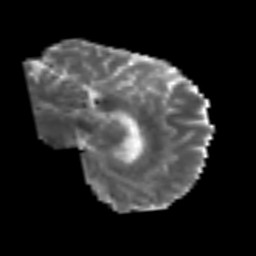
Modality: MD
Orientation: sagittal
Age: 49
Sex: male
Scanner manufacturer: siemens
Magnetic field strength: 3 T
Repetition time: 6.1 s
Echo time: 0.101 s